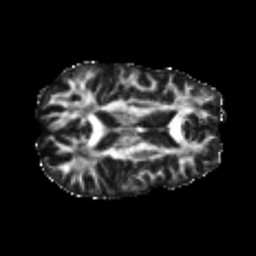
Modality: FA
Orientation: axial
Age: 24
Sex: male
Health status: healthy
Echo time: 0.074 s